Question: I have a fully working liveSearchGridPanel in ExtJs. Error occurs when I edit any row. What Happens is that if the the updated row has to be resorted like in my case when I change the age of user (I am sorting on basis of age) row goes up or down in the grid, but the previous record remain there as well until I refresh the entire webpage manually. Screenshot is below

My proxy model is:
'''
Ext.define('proxymodel', {
extend: 'Ext.data.Model',
fields: [{
name: 'id',
type: 'int',
persist: false
}, {
name: 'gender',
type: 'auto'
}, {
name: 'name',
type: 'auto'
}, {
name: 'age',
type: 'int'
}],
identifier: 'sequential', // to generate -1, -2 etc on the client
proxy: {
type: 'rest',
//format: 'json',
//appendId: false,
idParam: "id",
//limitParam:"",
//filterParam: "",
//startParam:'',
//pageParam:'',
url: 'http://localhost:3000/posts',
api: {
read: 'http://localhost:3000/db',
create: 'http://localhost:3000/posts',
update: 'http://localhost:3000/posts',
destroy: 'http://localhost:3000/posts'
},
headers: {
'Content-Type': "application/json"
},
reader: {
type: 'json',
rootProperty: 'posts',
totalProperty: 'total'
},
writer: {
type: 'json'
}
}
});
'''
In 'Application.js', I have defined row editing plugin as:
'''
var rowEditing = Ext.create('Ext.grid.plugin.RowEditing', {
listeners: {
cancelEdit: function(rowEditing, context) {
// Canceling editing of a locally added, unsaved record: remove it
if (context.record.phantom) {
store.remove(context.record);
}
},
edit: function(editor, e) {
// commit the changes right after editing finished
e.record.commit();
}
}
});
'''
And my store looks like:
'''
Ext.define('Store', {
extend: 'Ext.data.Store',
storeId: 'peopleStore',
pageSize: 500,
//buffered: true,
//leadingBufferZone: 300,
pageSize: 5,
autoLoad: {
start: 0,
limit: 5
},
autoSync: true,
sorters: [{
property: 'age',
direction: 'ASC'
}],
groupField: 'gender'
});
'''
Can anyone point out my mistake?
I have tried to reload my store after editing in 'edit' function of 'rowEditing' but it didn't work.
Thanks for your time.
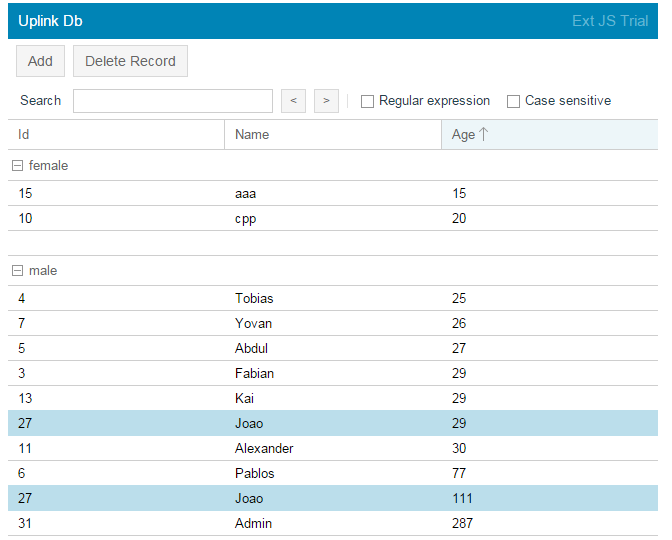
Answer: As full answer by request:
Have you tried 'Ext.data.StoreManager.lookup('peopleStore').reload()' ?